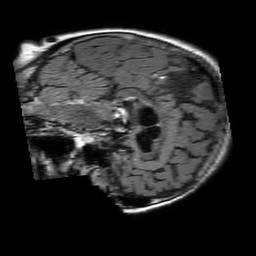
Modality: FLAIR
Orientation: sagittal
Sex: female
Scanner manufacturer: philips
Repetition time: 11 s
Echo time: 0.125 s